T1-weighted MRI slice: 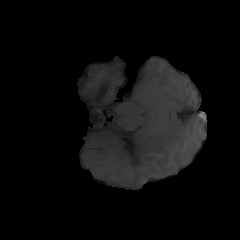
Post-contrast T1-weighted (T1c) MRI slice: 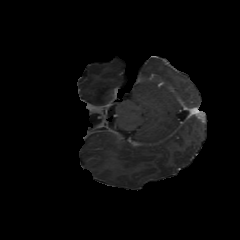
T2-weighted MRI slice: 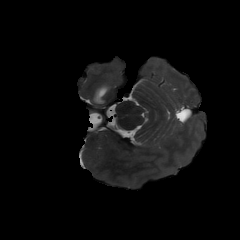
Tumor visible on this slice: no